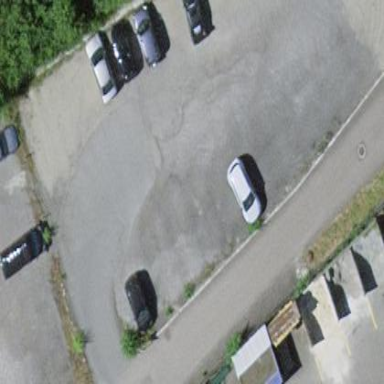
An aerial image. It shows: Parking area with unpaved surface.